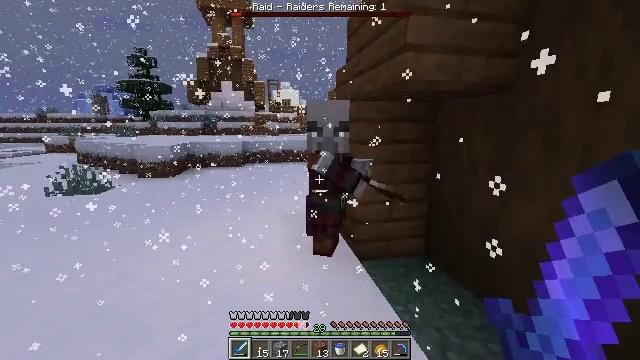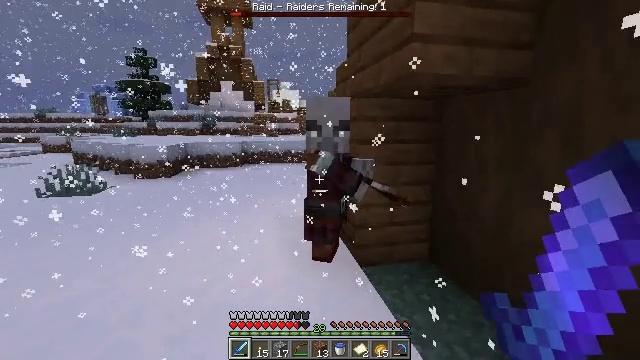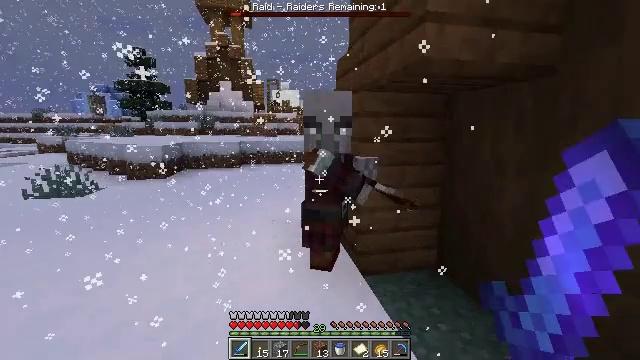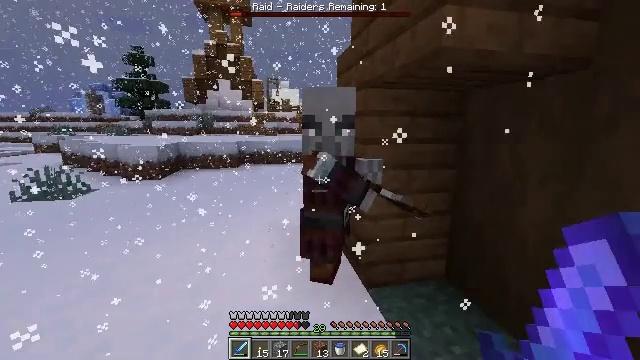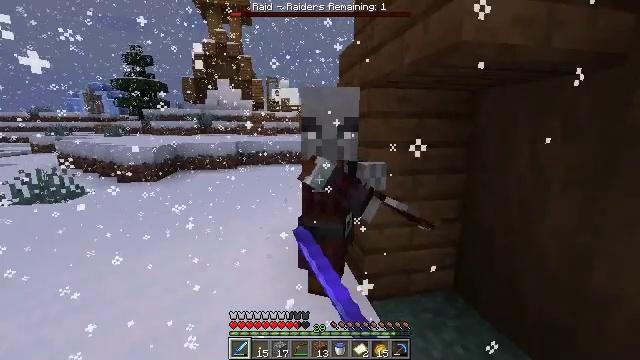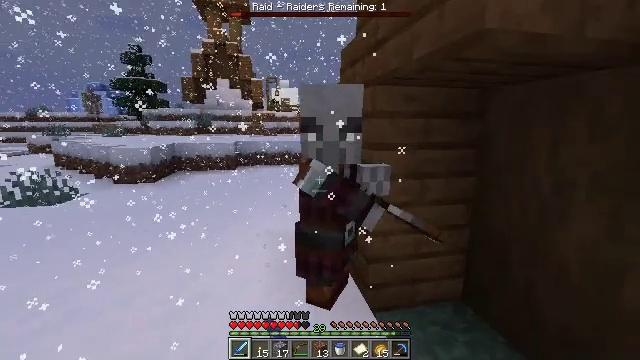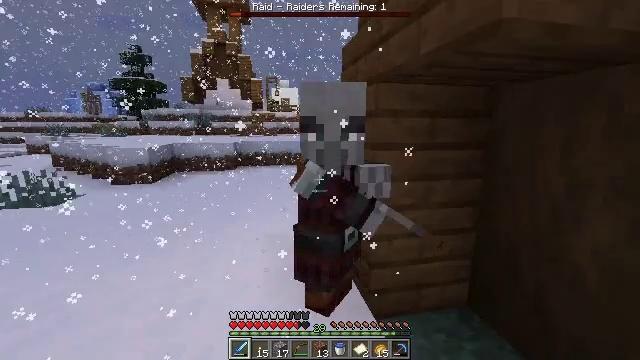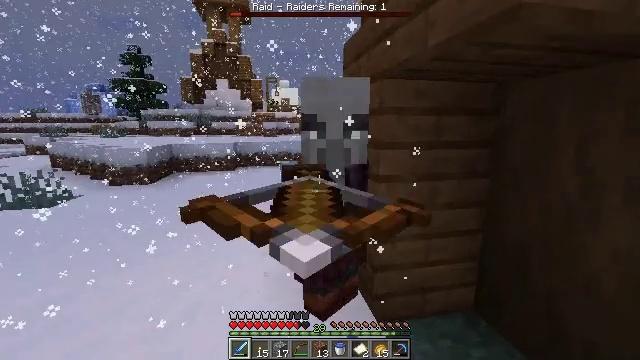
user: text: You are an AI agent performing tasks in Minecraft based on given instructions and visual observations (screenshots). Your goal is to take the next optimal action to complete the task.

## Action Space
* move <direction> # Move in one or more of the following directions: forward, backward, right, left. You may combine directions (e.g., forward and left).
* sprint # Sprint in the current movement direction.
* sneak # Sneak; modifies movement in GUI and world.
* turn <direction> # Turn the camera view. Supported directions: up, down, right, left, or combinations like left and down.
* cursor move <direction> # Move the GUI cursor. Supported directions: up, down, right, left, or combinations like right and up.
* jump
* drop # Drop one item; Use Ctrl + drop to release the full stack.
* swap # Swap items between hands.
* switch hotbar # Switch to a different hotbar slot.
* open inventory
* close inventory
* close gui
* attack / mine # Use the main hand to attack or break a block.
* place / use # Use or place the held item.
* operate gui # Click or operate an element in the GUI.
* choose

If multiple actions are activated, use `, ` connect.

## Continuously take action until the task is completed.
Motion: motion action
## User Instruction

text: Fight against raiders.
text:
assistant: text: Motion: move forward
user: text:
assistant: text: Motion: move forward
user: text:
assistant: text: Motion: move forward, attack / mine
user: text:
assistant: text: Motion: move forward, attack / mine
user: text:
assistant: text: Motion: attack / mine
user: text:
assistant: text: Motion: no_op
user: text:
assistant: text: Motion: no_op
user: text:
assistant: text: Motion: no_op